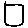
Label: square